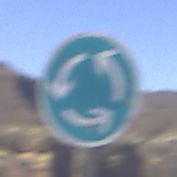
Verkehrszeichen: Kreisverkehr
Umgebung: Outdoor, Nature
Tageszeit: MorningAfternoon
Wetter: Clear
Licht: Natural
Jahreszeit: NotSpecified
Kontrast: HighContrast